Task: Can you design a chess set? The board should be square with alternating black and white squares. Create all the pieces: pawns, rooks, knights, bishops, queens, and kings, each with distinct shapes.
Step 3792:
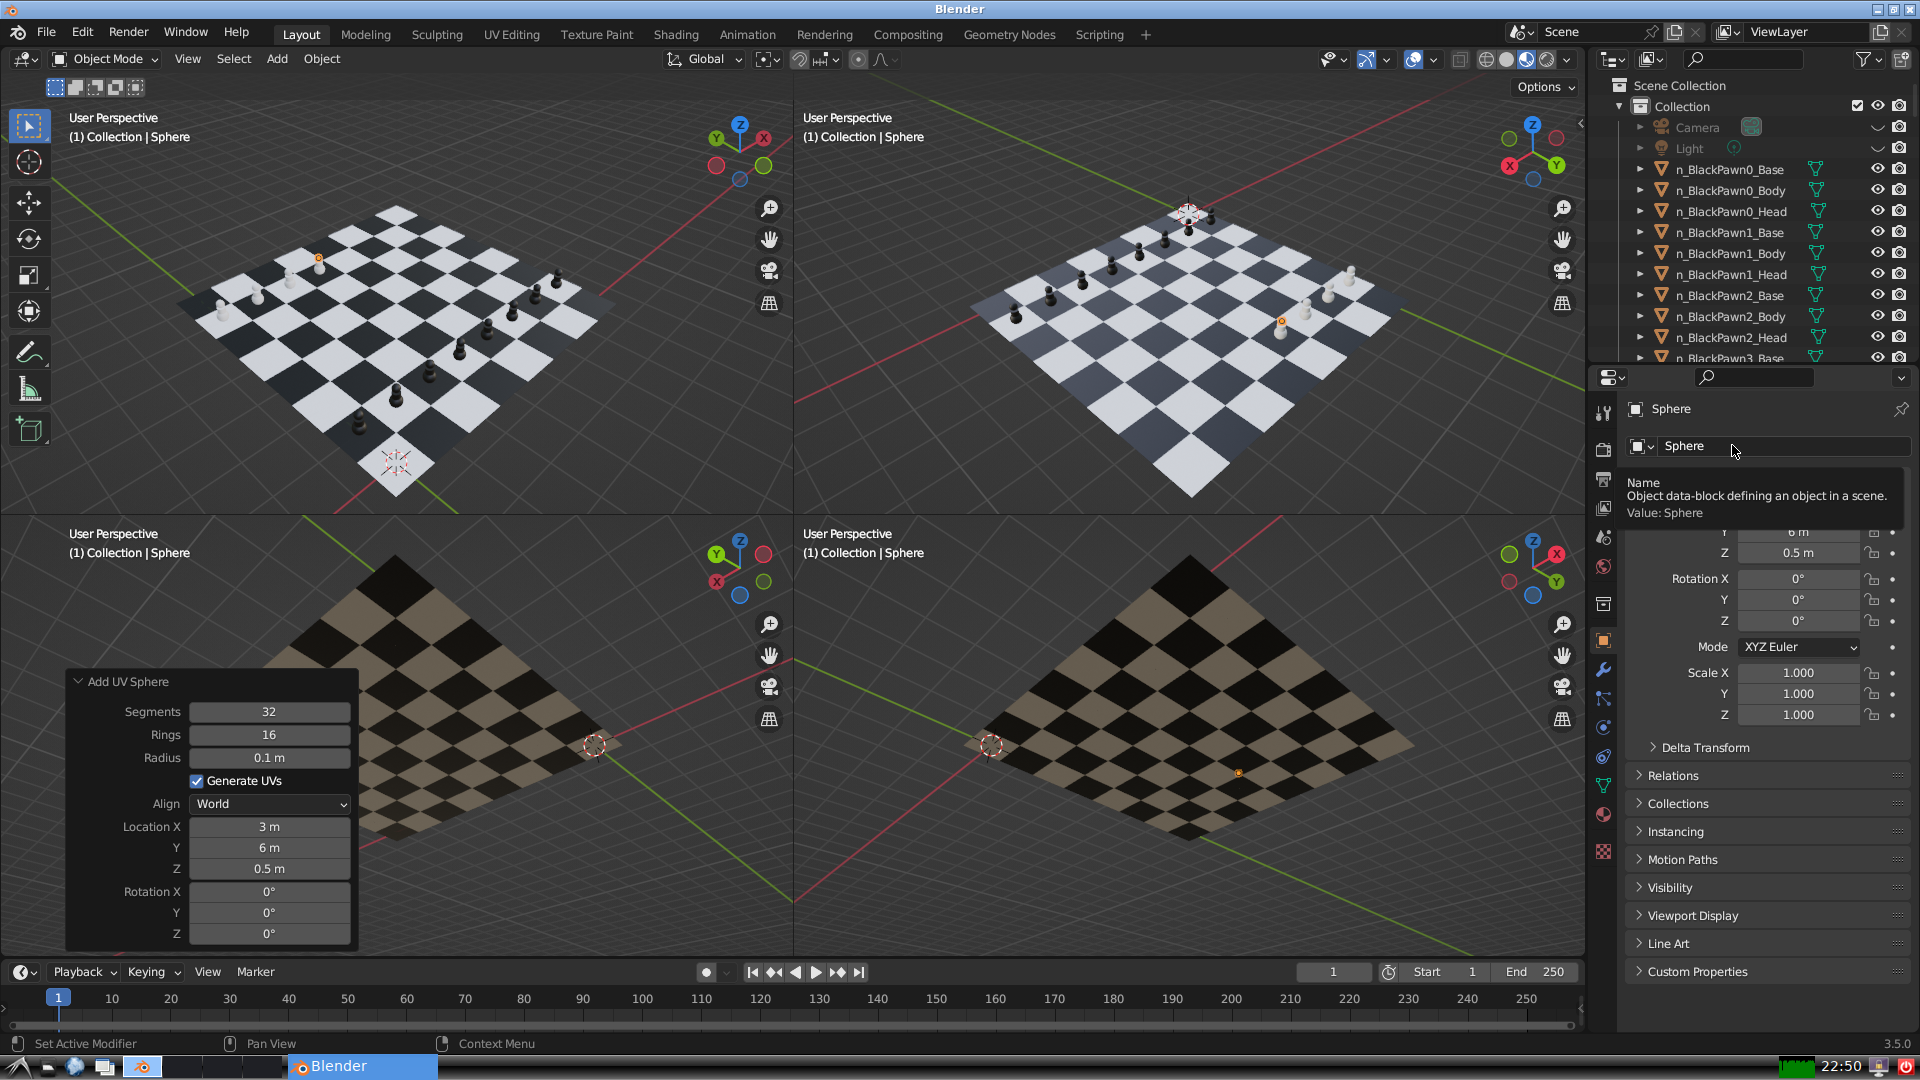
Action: click: no